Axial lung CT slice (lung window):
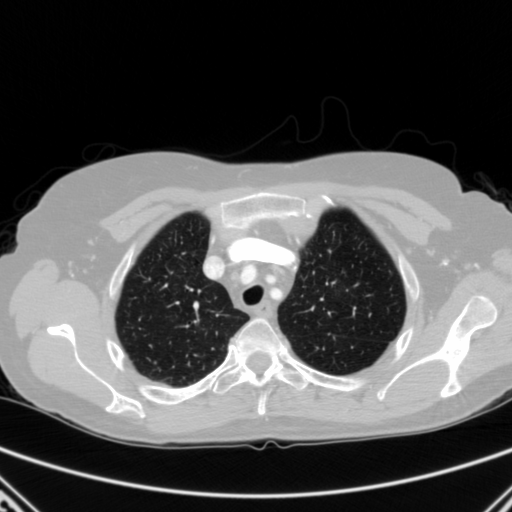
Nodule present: no